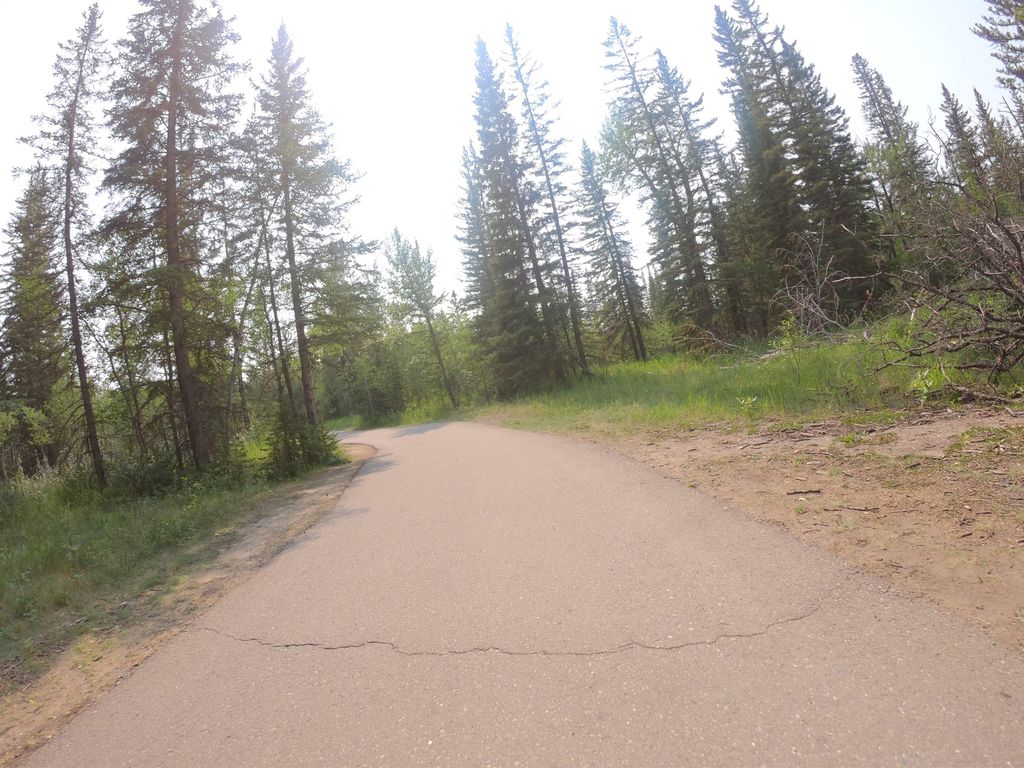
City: calgary